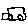
Label: car